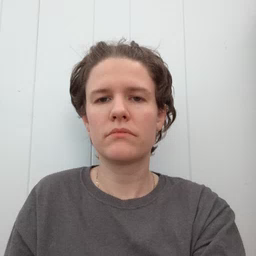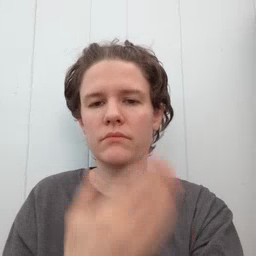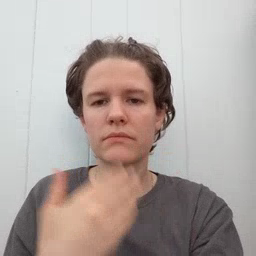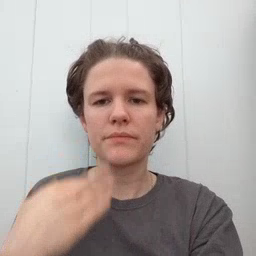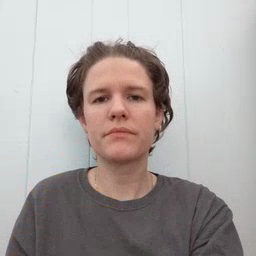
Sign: napkin